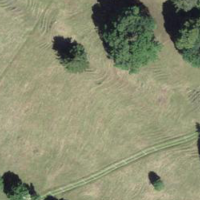
EUNIS habitat code: 23
Species observed at this site:
Phyteuma orbiculare